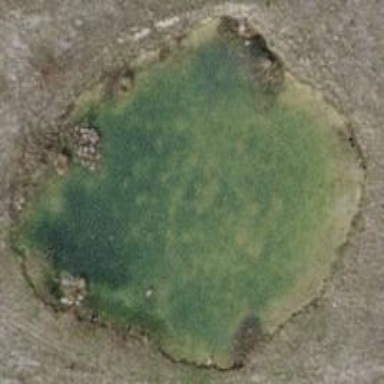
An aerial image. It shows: Pond with natural water.